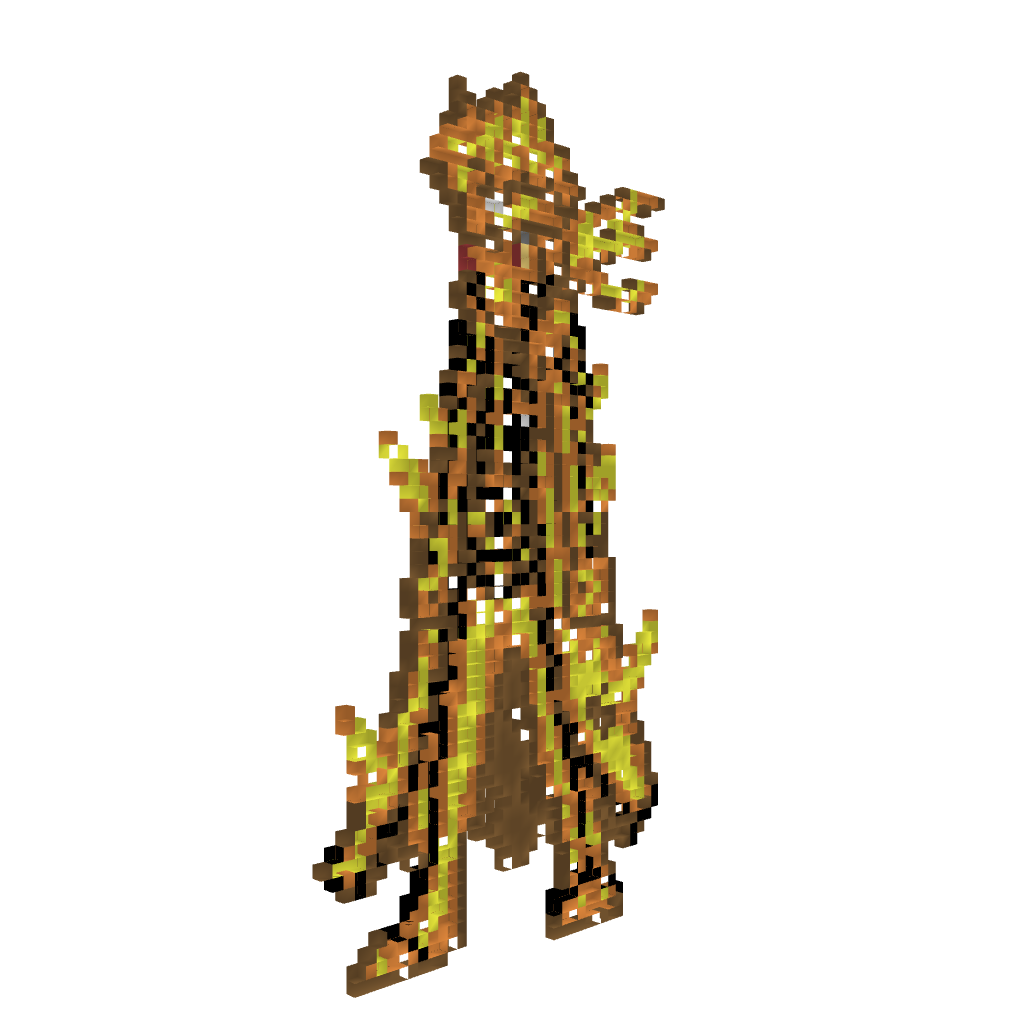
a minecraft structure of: Naruto bijuu good quality